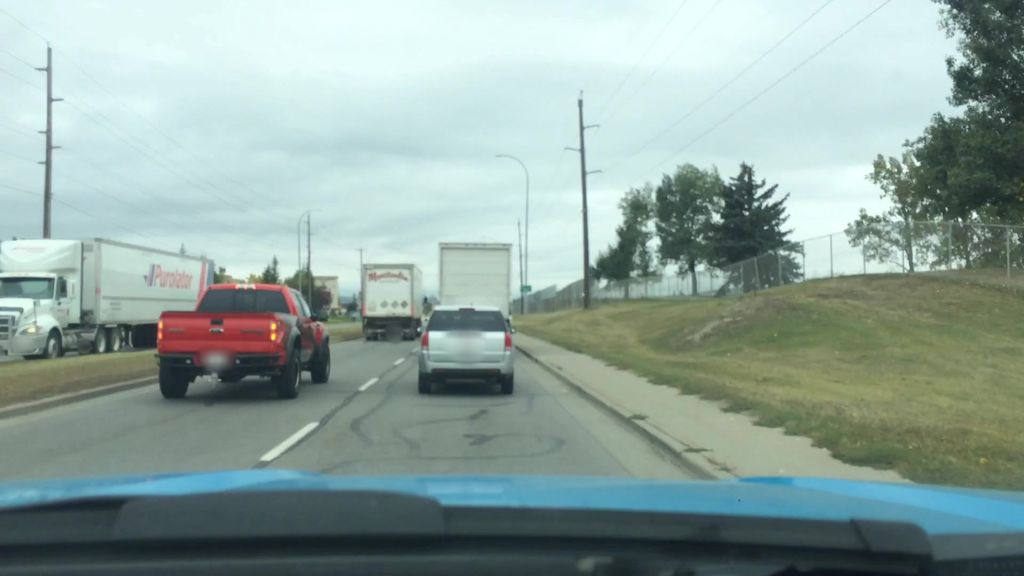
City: calgary